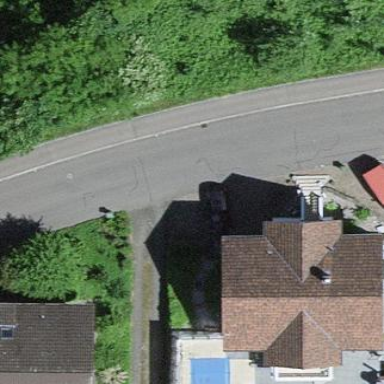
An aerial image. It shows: Simple house.